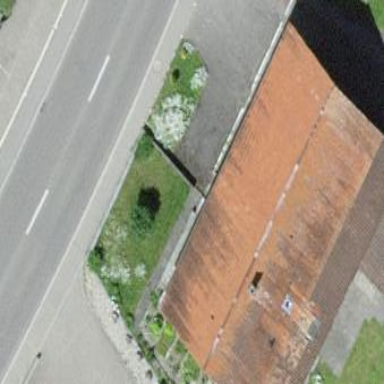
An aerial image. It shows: Farm building.